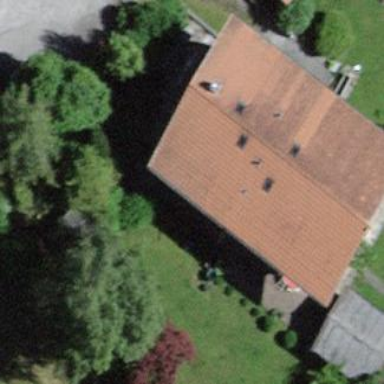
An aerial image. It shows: Residential building.